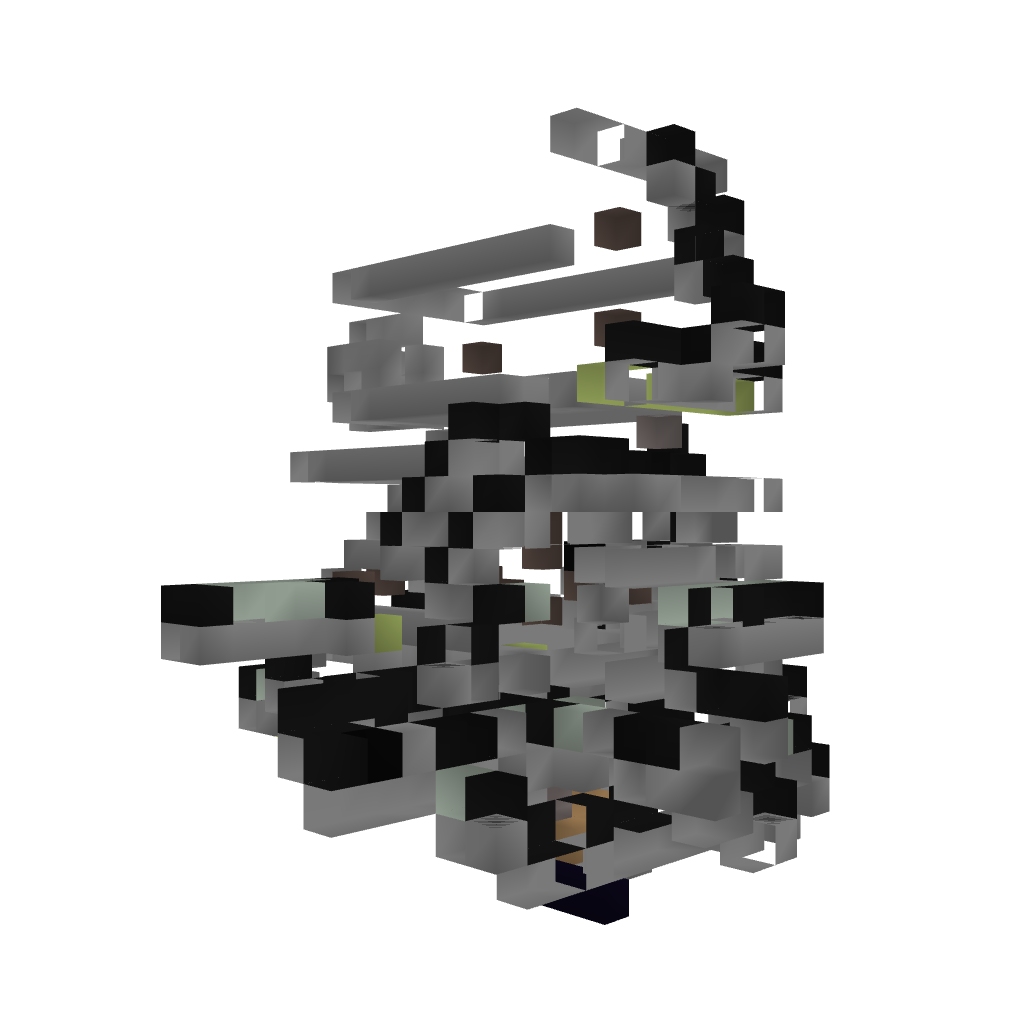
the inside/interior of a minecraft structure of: Torture jail